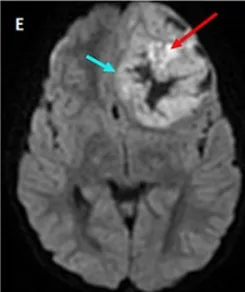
Note the heterogeneous hyper signal on the diffusion weighted images (DWI) without any hyperperfusion on perfusion sequences.
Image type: radiology (mri)